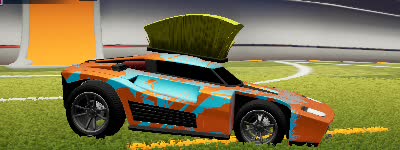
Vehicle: breakout